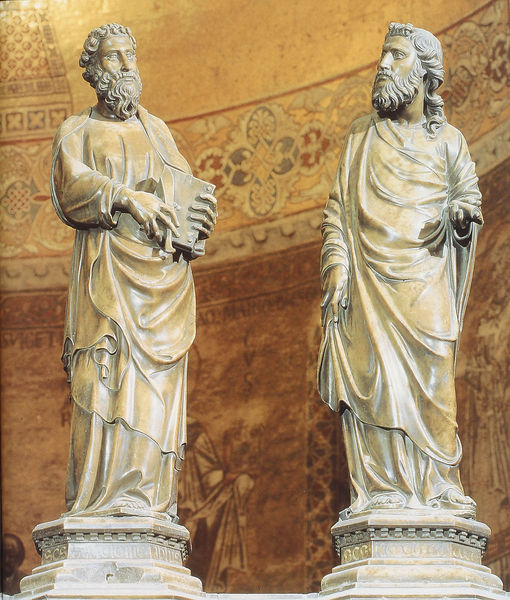
Titel: Säulenschranke (Ikonostase)
Künstler: Jacobello dalle Masegne
Standort: Venedig, S. Marco (EU - I - Venetien)
Schlagwörter: malerei, ornament, bart, wand, falten, sockel, stein, hände, figur, haare, mantel, locken, skulptur, statue, buch, statuen, romanik, heilige, rondell, apostel